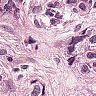
Metastatic tissue present: yes